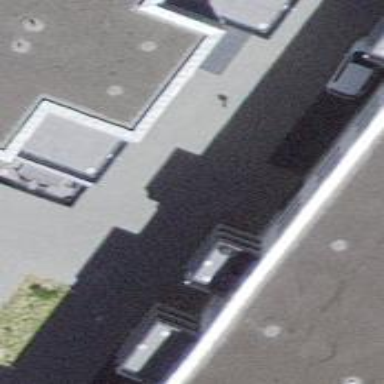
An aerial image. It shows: Bicycle parking facility.